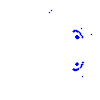
Particle: kaon